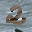
Label: 2